Question: I added a JFace action to the workbench coolbar of an RCP application using a subclass of the ActionBarAdvisor. For some reason the corresponding menu is drawn with what I guess is an extra line. It is causing the whole coolbar including the list of open perspectives to be way too tall:

Anyone know how to make it single-lined? I tried adding SWT.SINGLE style to the Action constructor, but that didn't help. Any help would be appreciated. Thanks.
ActionBarAdvisor.fillCoolBar() implementation:
'''
protected void fillCoolBar(final ICoolBarManager coolBar) {
final IToolBarManager toolbar = new ToolBarManager(coolBar.getStyle());
coolBar.add(new ToolBarContributionItem(toolbar, "main"));
toolbar.add(new Pulldown());
}
'''
Action implementation:
'''
public class Pulldown extends Action {
public Pulldown() {
super("Saved Layouts");
setMenuCreator(menuCreator);
}
...
}
'''
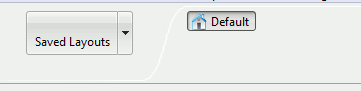
Answer: It's not direct the answer of your problem, but I would declare the button as menu extension with dropdown/radio style. Thus you don't have to change the code of the coolbar.<URL> is a tutorial about toolbar menu contributions.
'''
<extension
point="org.eclipse.ui.menus">
<menuContribution
allPopups="false"
locationURI="toolbar:de.example.com">
<command
commandId="de.abas.erp.wb.base.marker.commands.PullDownCommand"
icon="icons/16x16/layouts.png"
label="Saved Layouts"
style="pulldown">
</command>
</menuContribution>
</extension>
'''